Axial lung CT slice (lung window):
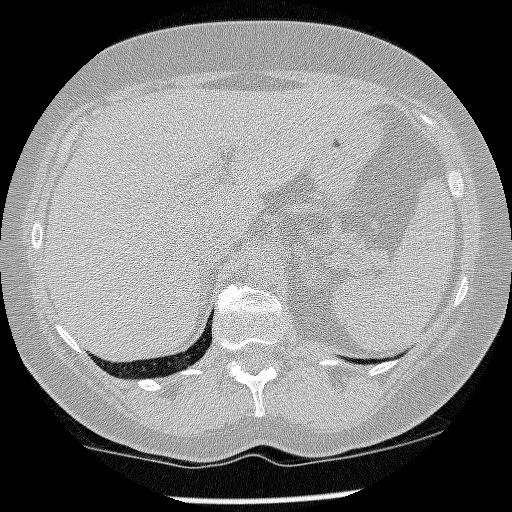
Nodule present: no